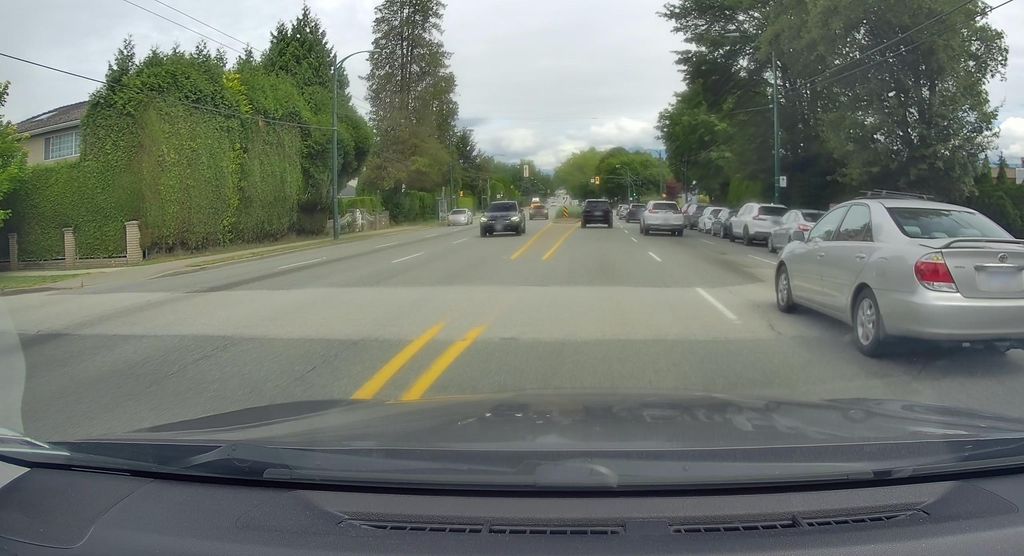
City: vancouver